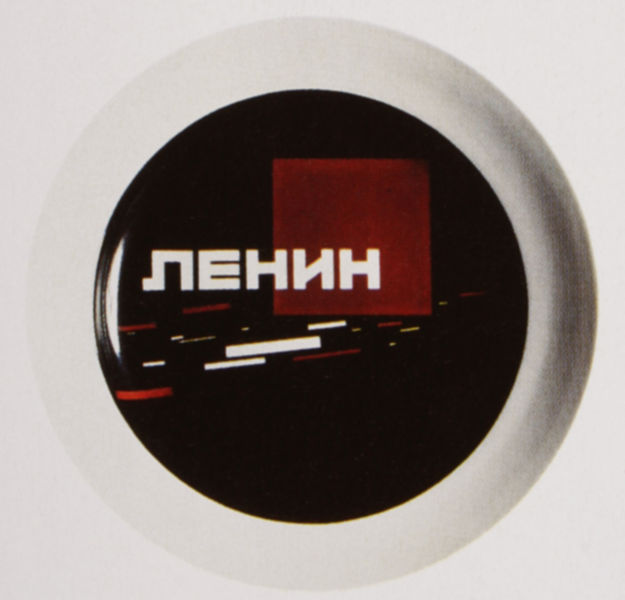
Titel: Prinzip einer Wandbemalung
Künstler: Ilja Tschaschnik
Standort: Kuskowo
Institution: Staatliches Porzellan- und Keramikmuseum
Schlagwörter: dunkel, weiß, gelb, bewegung, glas, grau, hell, lampe, licht, schwarz, rot, karo, malerei, rahmen, teller, bild, spiegel, feld, spiegelung, auge, knopf, kreis, rund, schrift, wellen, rahmung, moderne, russland, abstrakt, modern, grafik, linien, werbung, rand, zeitgenössisch, striche, foto, fotografie, photographie, name, porzellan, futuristisch, scharz, schwarzweiß, text, buchstaben, kreise, kugel, kunst, pupille, photo, bordeauxrot, weinrot, geometrie, quadrat, viereck, moderne kunst, konstruktivismus, steigend, avantgarde, russisch, tondi, kyrillisch, kyrilisch, malewitsch, suprematismus, lenin, kyrill, ruslland, rundd, pin, bulauge, refleex, button, lienen, nehnh, rodtschenko, 1980er, dingsbums